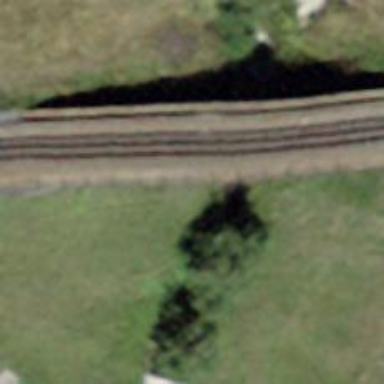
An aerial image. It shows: Culvert tunnel.